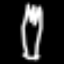
Label: fork